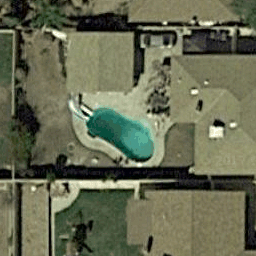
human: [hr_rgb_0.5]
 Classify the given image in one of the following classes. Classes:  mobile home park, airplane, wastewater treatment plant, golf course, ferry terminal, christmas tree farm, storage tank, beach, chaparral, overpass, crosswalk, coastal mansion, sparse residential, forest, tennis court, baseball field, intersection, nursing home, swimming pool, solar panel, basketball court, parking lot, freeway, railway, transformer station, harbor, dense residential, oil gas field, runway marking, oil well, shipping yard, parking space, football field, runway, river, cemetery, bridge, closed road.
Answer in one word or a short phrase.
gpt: swimming pool